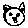
Label: cat